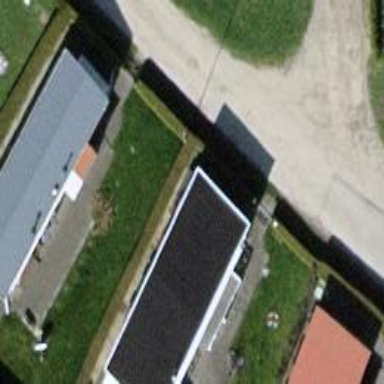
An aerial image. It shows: Static caravan building.